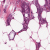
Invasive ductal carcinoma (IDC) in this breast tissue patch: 1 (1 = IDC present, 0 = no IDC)